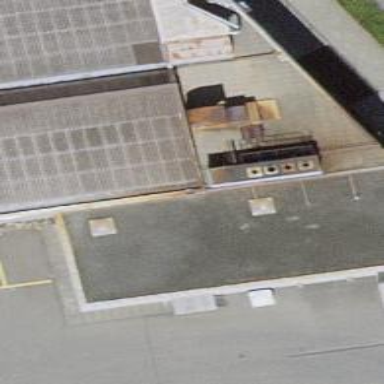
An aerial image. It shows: Warehouse.